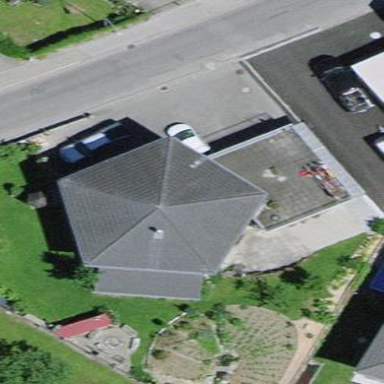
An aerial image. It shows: Garage building.